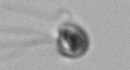
Label: flagellate_morphotype1